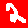
Digit: 2